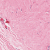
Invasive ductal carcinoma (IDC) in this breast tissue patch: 0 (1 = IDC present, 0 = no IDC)